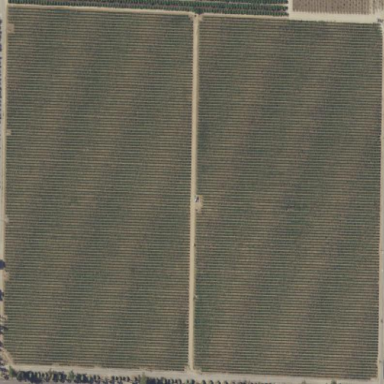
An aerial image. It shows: Orchard filled with almond trees.